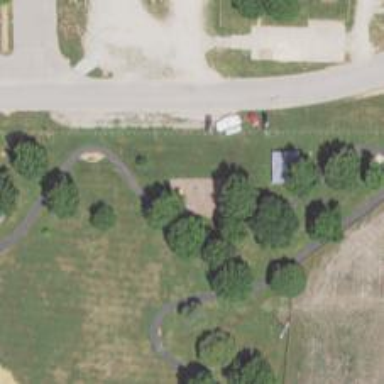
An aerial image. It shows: Playground with springy equipment.